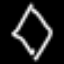
Label: diamond